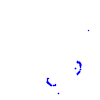
Particle: pion